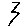
Label: zigzag